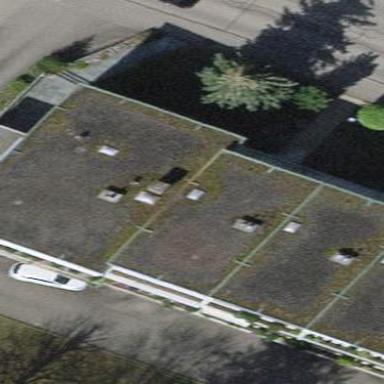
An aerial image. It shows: Industrial building.